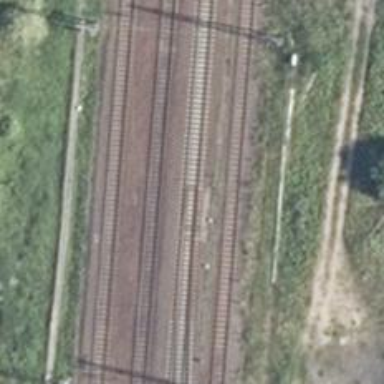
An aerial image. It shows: Railway switch with the turnout on the left side.